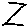
Label: zigzag